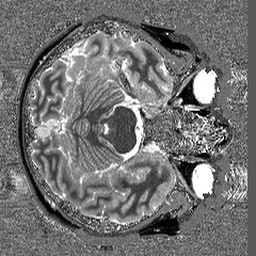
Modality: T1map
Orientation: axial
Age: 27
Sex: female
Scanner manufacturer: siemens
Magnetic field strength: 3 T
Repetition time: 5 s
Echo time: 0.00298 s